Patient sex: M
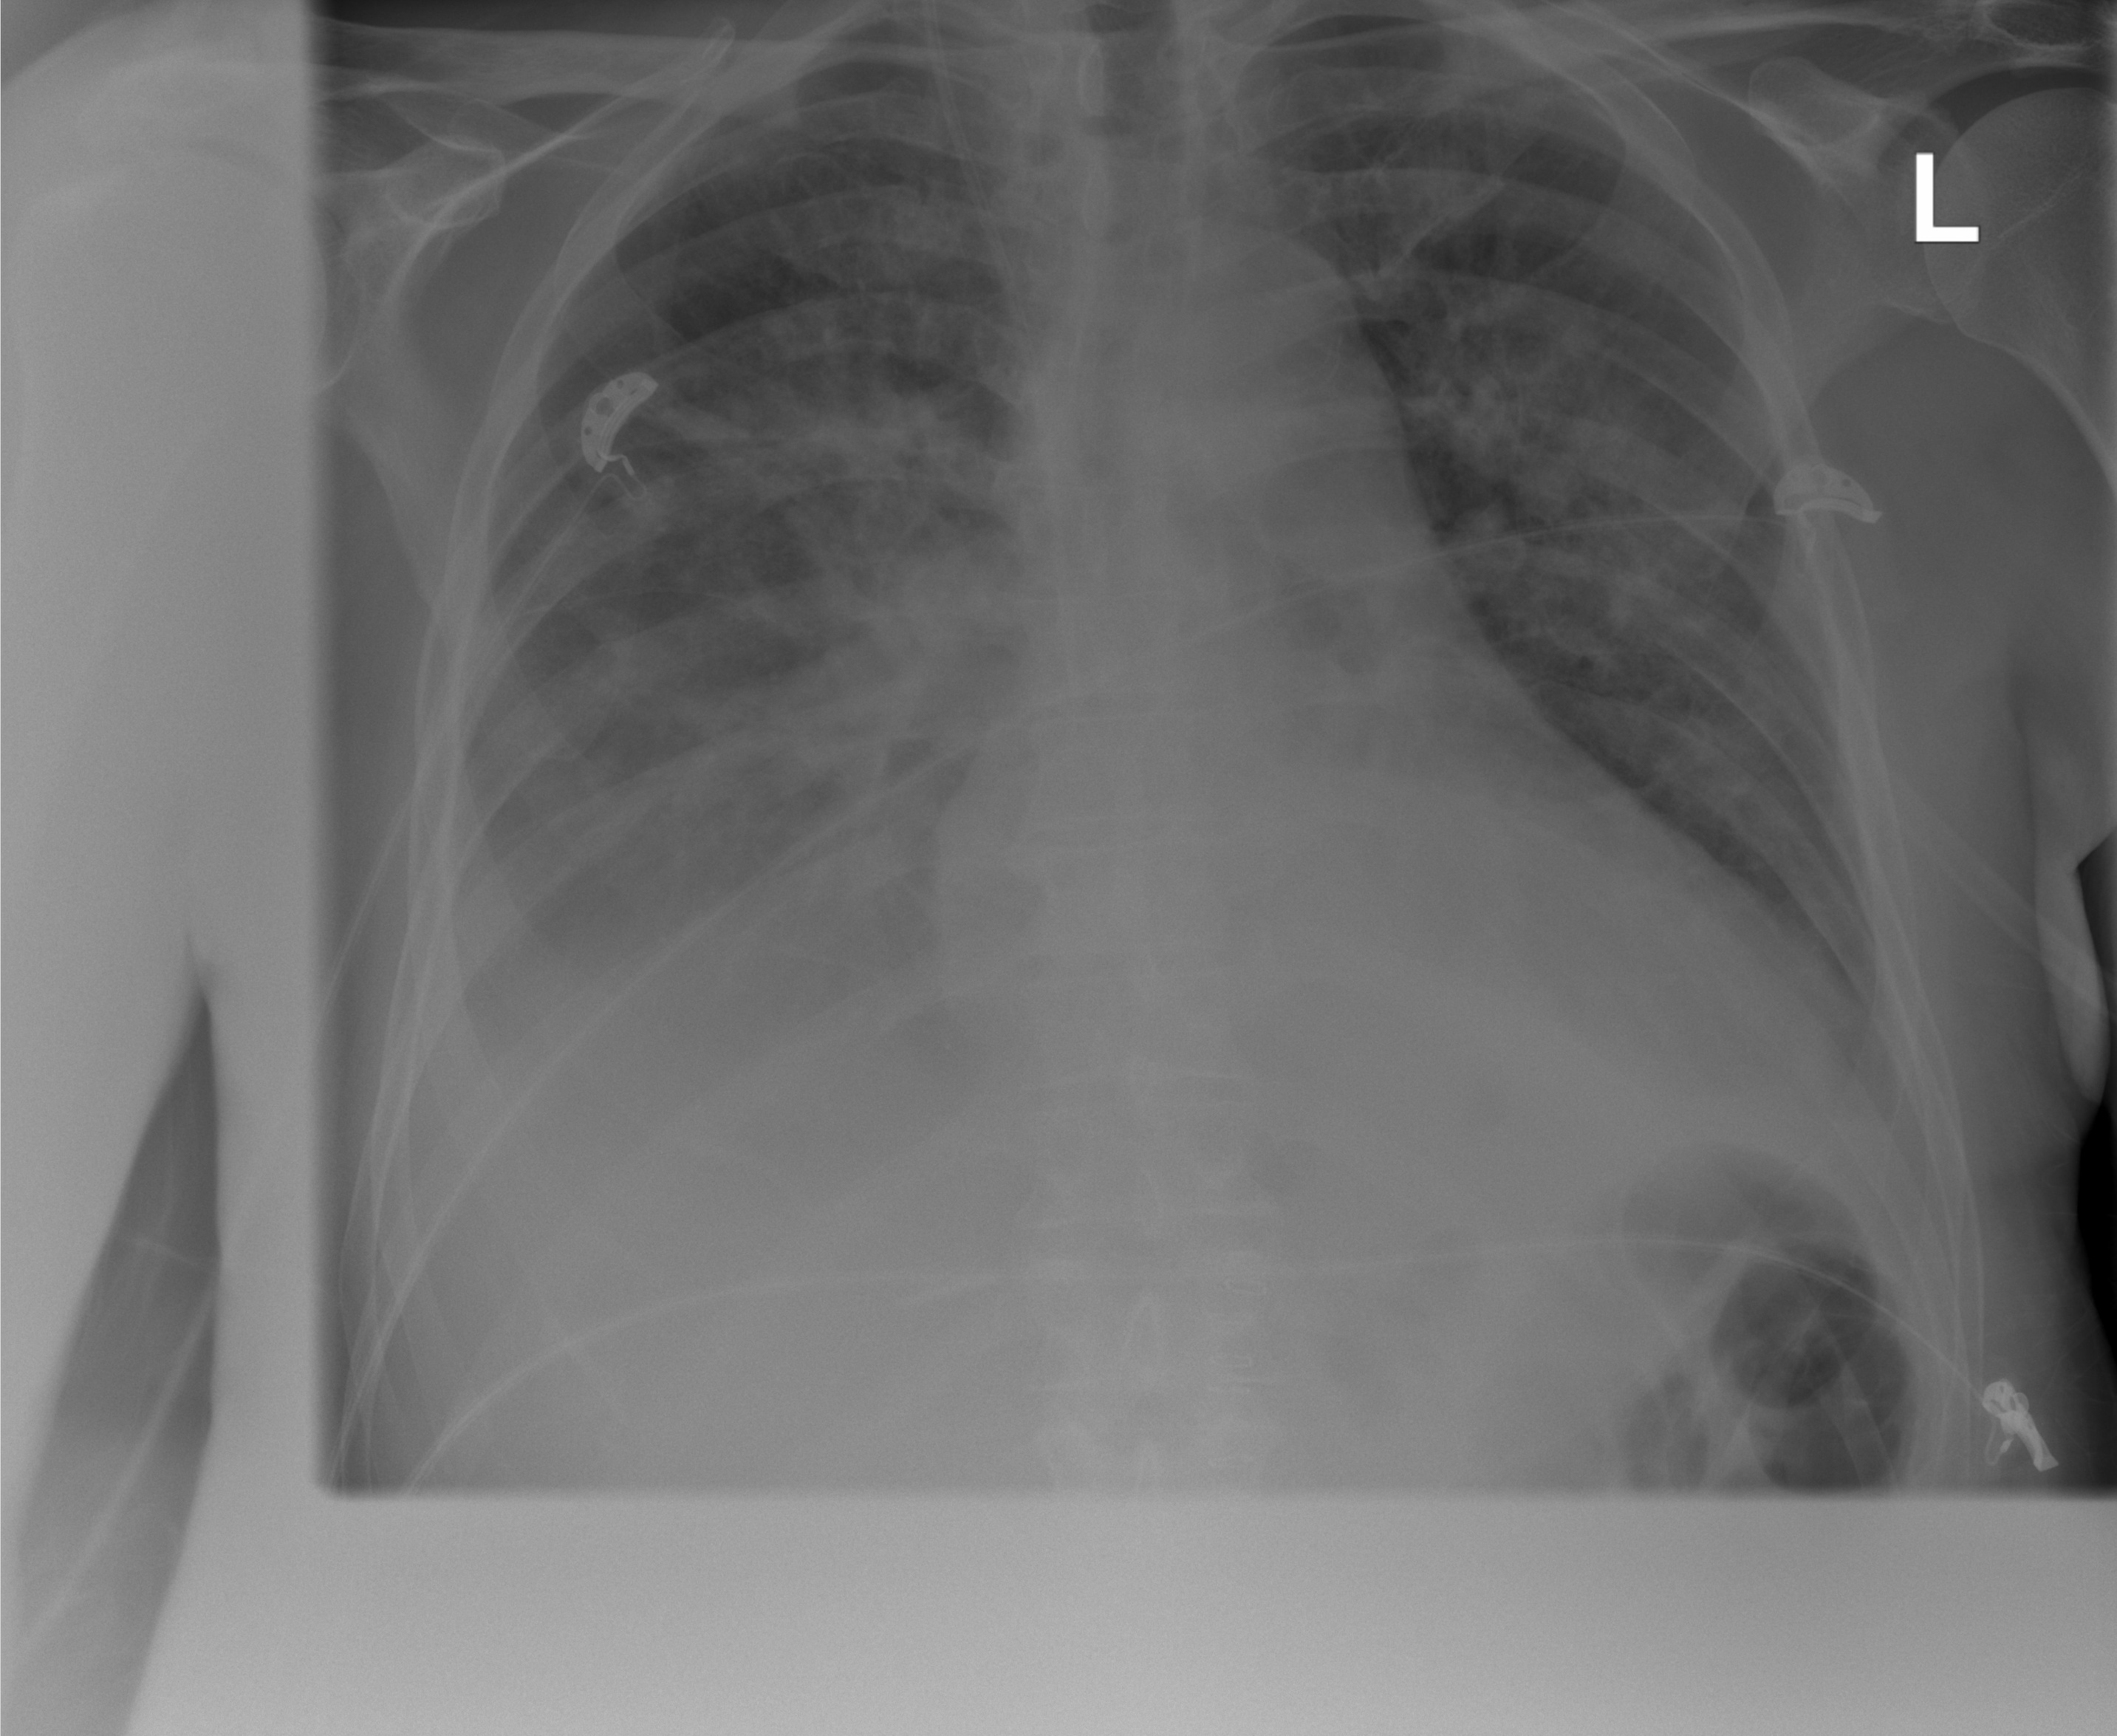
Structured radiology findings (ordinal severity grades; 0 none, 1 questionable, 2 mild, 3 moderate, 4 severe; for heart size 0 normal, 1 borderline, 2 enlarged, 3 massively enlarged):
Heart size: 0
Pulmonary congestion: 2
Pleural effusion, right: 3
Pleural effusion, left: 2
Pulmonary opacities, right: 3
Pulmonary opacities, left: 3
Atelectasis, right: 3
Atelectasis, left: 2